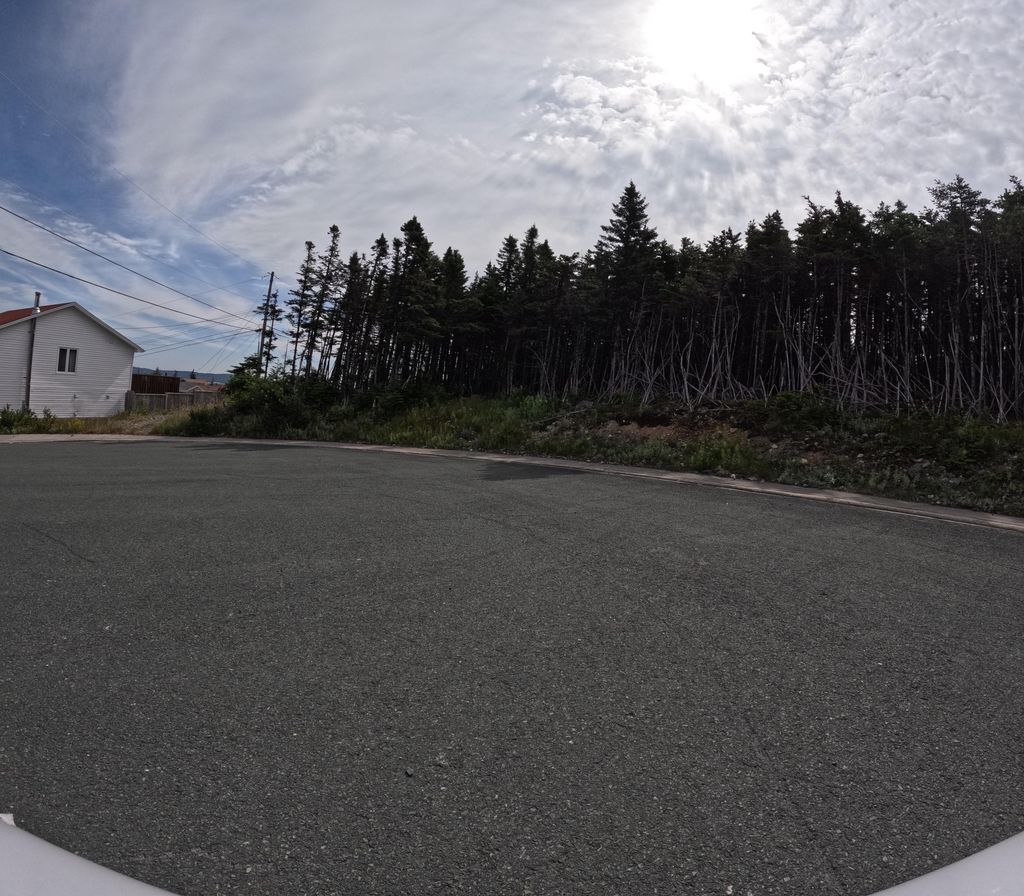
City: st_johns